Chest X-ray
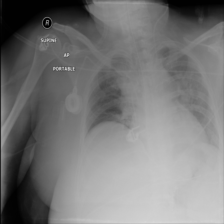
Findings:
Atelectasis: negative
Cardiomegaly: negative
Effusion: negative
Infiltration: negative
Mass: negative
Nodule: negative
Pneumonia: negative
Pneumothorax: negative
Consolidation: negative
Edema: negative
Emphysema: negative
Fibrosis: negative
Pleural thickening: negative
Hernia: negative